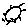
Label: sun